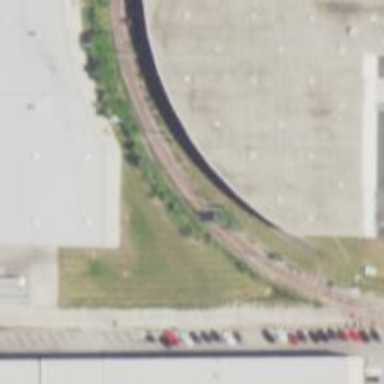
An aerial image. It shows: Abandoned railway spur.